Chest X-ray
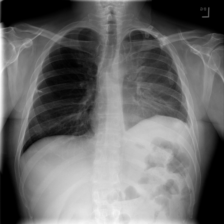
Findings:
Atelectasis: positive
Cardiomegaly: negative
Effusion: positive
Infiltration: negative
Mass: positive
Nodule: negative
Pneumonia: negative
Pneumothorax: negative
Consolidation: negative
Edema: negative
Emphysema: negative
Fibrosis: negative
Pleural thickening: negative
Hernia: negative